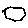
Label: hexagon